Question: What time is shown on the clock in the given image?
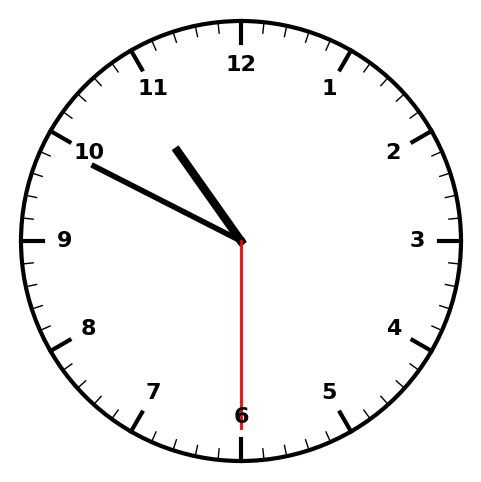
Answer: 10:49:30